Current action and preconditions to check: trajectory_clear

Your task: For each precondition in the list above, predict whether it will hold at this action.

Consider the current scene as observed from the mobile robot's camera, and analyze the predicted future states of all dynamic agents (e.g., people, animals, vehicles, or any moving entities) within the NEXT SECOND.

IMPORTANT: Only answer "very likely" if you are absolutely certain—based on strong, clear evidence—that a dynamic agent will violate the precondition in the predicted future state. Do NOT answer "very likely" for unlikely, ambiguous, or low-probability risks.

Ask yourself for each precondition: Is there a high probability, with clear and convincing evidence, that the predicted future states of any dynamic agent will interfere with the predicted future state of the currently executing action within the NEXT SECOND, causing that precondition to fail?

Assess the risk level based on these predictions. Use "likely" or "very likely" if motions create a clear risk of interference.

Use "neutral" or "improbable" if agents are nearby but their predicted paths are clearly diverging or non-conflicting.

Failure Risk Categories: "very improbable", "improbable", "neutral", "likely", "very likely"

Answer Format: Output ONLY the probability_of_failure value from these categories: "very improbable", "improbable", "neutral", "likely", "very likely"

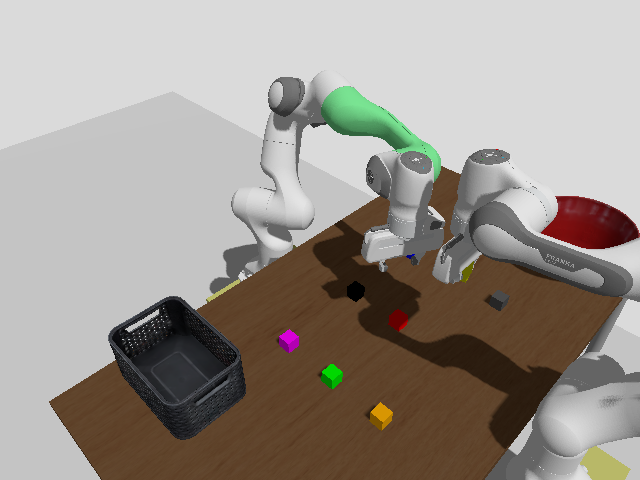

Answer: likely